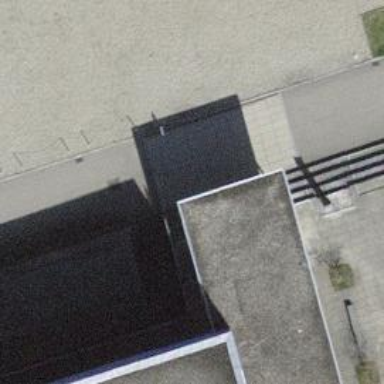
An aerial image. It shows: Lift gate barrier.